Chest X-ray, AP view. Patient: 30 years old, sex F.
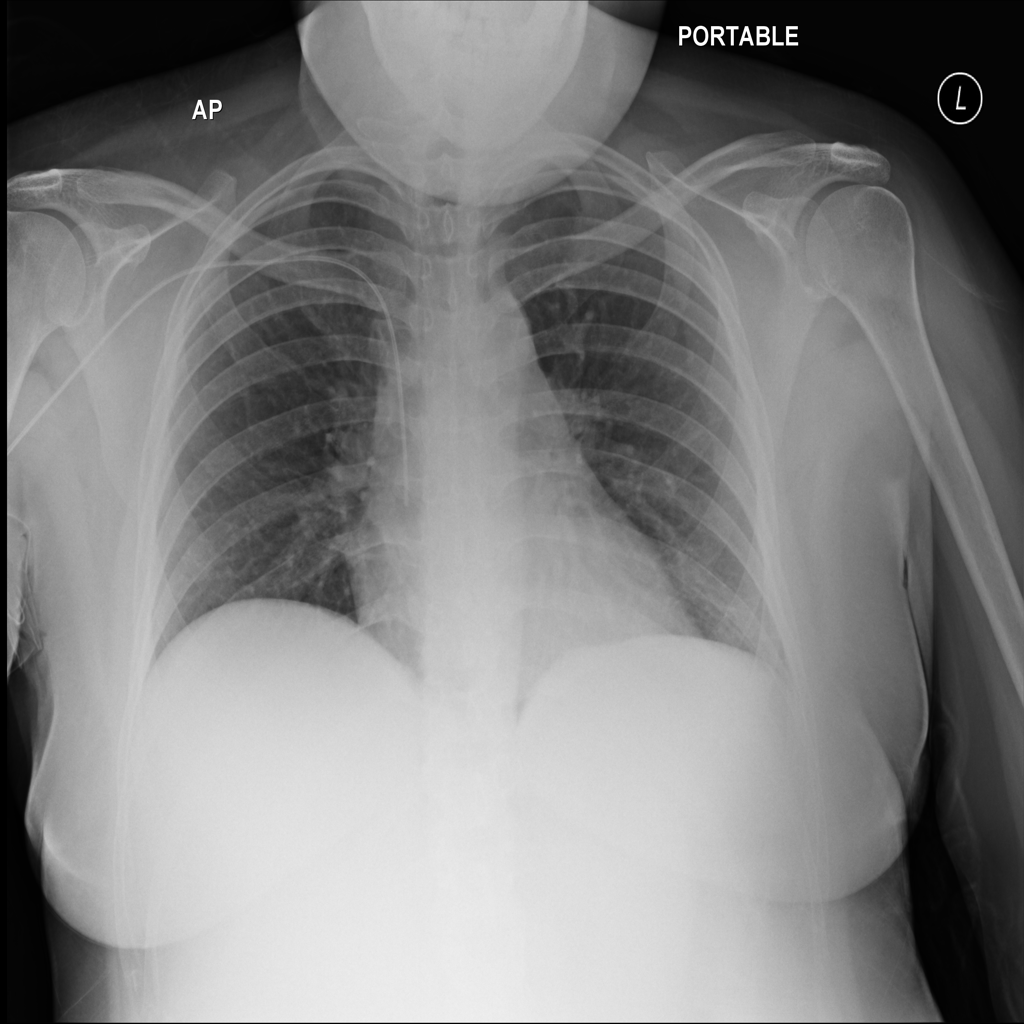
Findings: No Finding